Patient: sex M, age 79
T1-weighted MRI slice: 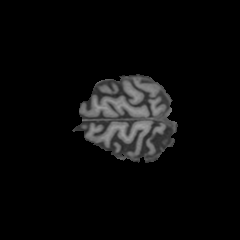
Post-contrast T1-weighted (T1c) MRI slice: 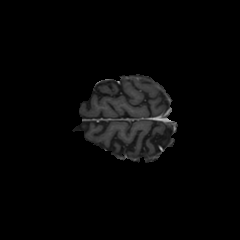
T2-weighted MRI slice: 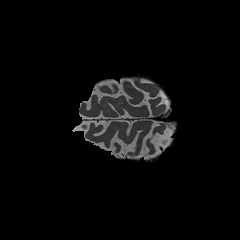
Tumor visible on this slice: no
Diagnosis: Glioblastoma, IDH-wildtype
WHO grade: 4